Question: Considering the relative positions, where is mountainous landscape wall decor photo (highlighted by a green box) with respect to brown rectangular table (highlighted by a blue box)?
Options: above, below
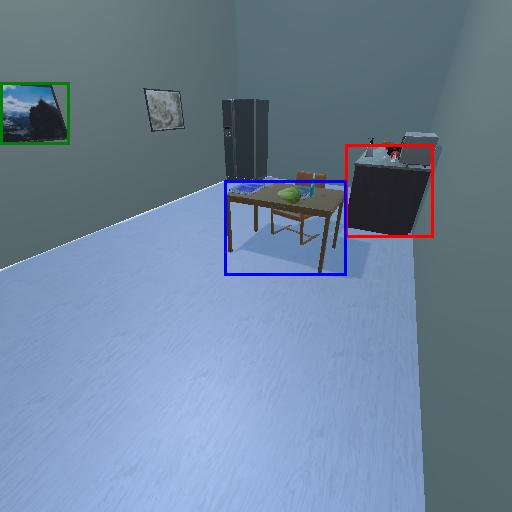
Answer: above